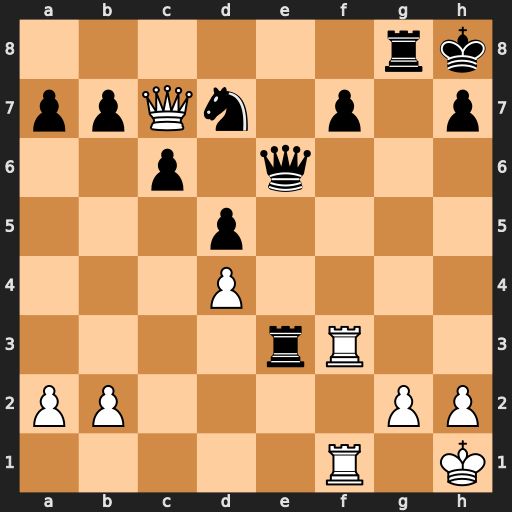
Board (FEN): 6rk/ppQn1p1p/2p1q3/3p4/3P4/4rR2/PP4PP/5R1K
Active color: w
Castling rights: -
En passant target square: -
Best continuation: Rxe3 Qxe3 Qxd7